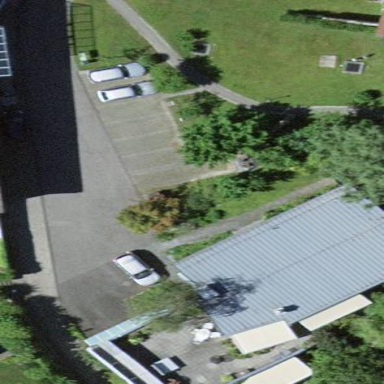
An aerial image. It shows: Parking area.